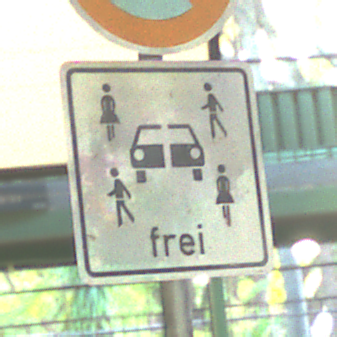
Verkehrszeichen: CarsharingfahrzeugeFrei
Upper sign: EingeschraenktesHalteverbot
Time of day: MorningAfternoon
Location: Roofed (Special)
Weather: NotSpecified
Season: NotSpecified
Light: Artificial